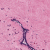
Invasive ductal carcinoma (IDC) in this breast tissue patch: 0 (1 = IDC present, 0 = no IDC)